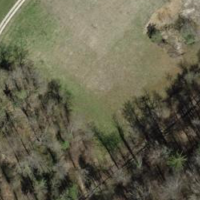
EUNIS habitat code: 56
Species observed at this site:
Phaneroptera falcata
Ruspolia nitidula
Calliptamus italicus
Pseudochorthippus parallelus
Chorthippus brunneus
Chorthippus biguttulus